You are looking at a signal-to-image encoding: consecutive vibration samples arranged as the rows of a grayscale square. Classify the bearing condition as one of: normal, inner_race, outer_race, ball.
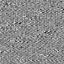
Answer: inner_race